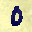
Label: 0